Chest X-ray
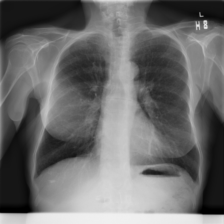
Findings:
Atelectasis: negative
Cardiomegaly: negative
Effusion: negative
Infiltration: negative
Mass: negative
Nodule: negative
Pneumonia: negative
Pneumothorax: negative
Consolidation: negative
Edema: negative
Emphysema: negative
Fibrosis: negative
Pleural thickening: negative
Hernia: negative